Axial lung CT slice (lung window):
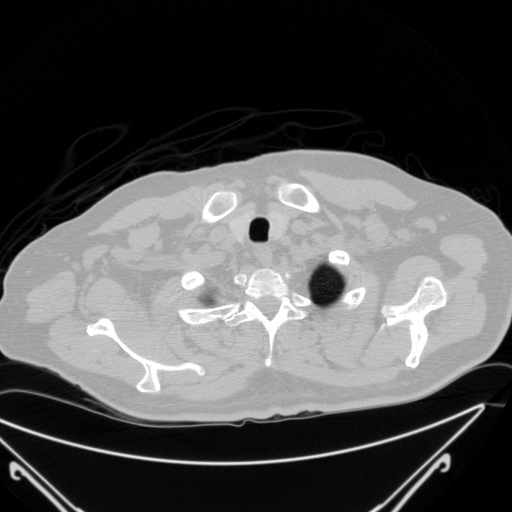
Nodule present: no